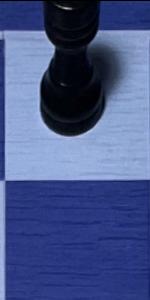
Label: Empty